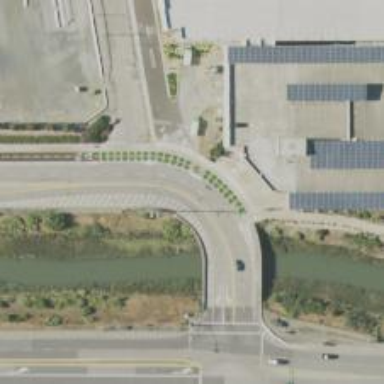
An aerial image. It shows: Tertiary road with separate cycleway.